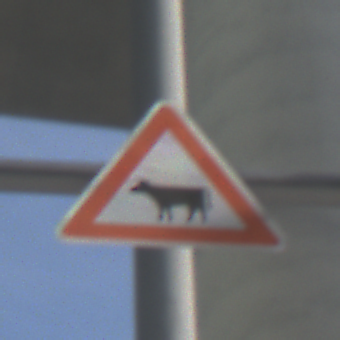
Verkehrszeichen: ViehtriebRechts
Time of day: MorningAfternoon
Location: Outdoor (Urban)
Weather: PartlyCloudy
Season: NotSpecified
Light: Natural